Interaction volume radius: 10 \u00c5
Interaction volume height: 15 \u00c5
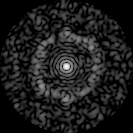
Disorder parameter: 0.7819